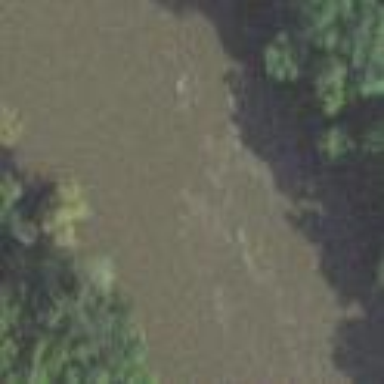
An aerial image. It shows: Rapids in the waterway with whitewater.